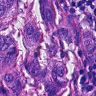
Metastatic tissue present: yes